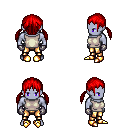
a pixel art fantasy rpg character, male body template, dark elf, purple skin, white sleeveless shirt, gold greaves, red twin-tailed hairstyle, metal gloves, gold boots, four views (front, back, left, right), 2x2 character sprite sheet, small pixel art, hard edges, no anti-aliasing